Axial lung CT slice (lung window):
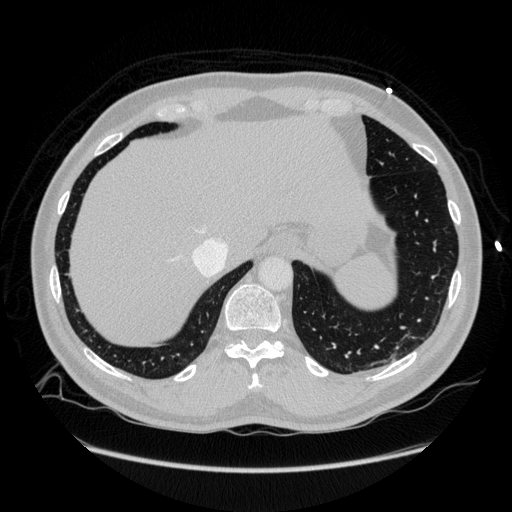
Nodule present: no